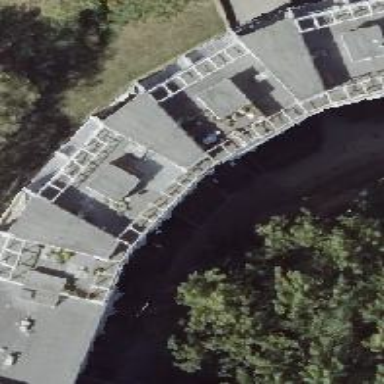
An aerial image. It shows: The building has flat roof made of grey tar paper.